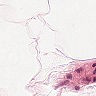
Metastatic tissue present: no